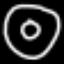
Label: donut